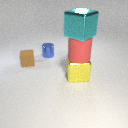
large yellow metal cube in front of small blue metal cylinder